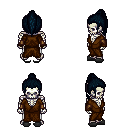
a pixel art fantasy rpg character, male body template, skeleton, brown robe, white pants, raven long topknot hairstyle, cloth bracers, gray slippers, four views (front, back, left, right), 2x2 character sprite sheet, small pixel art, hard edges, no anti-aliasing